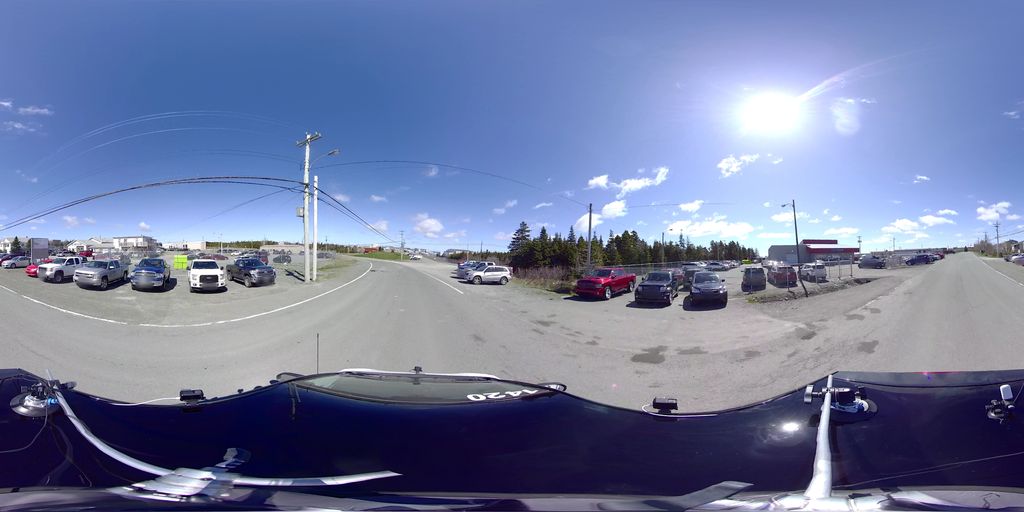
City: st_johns